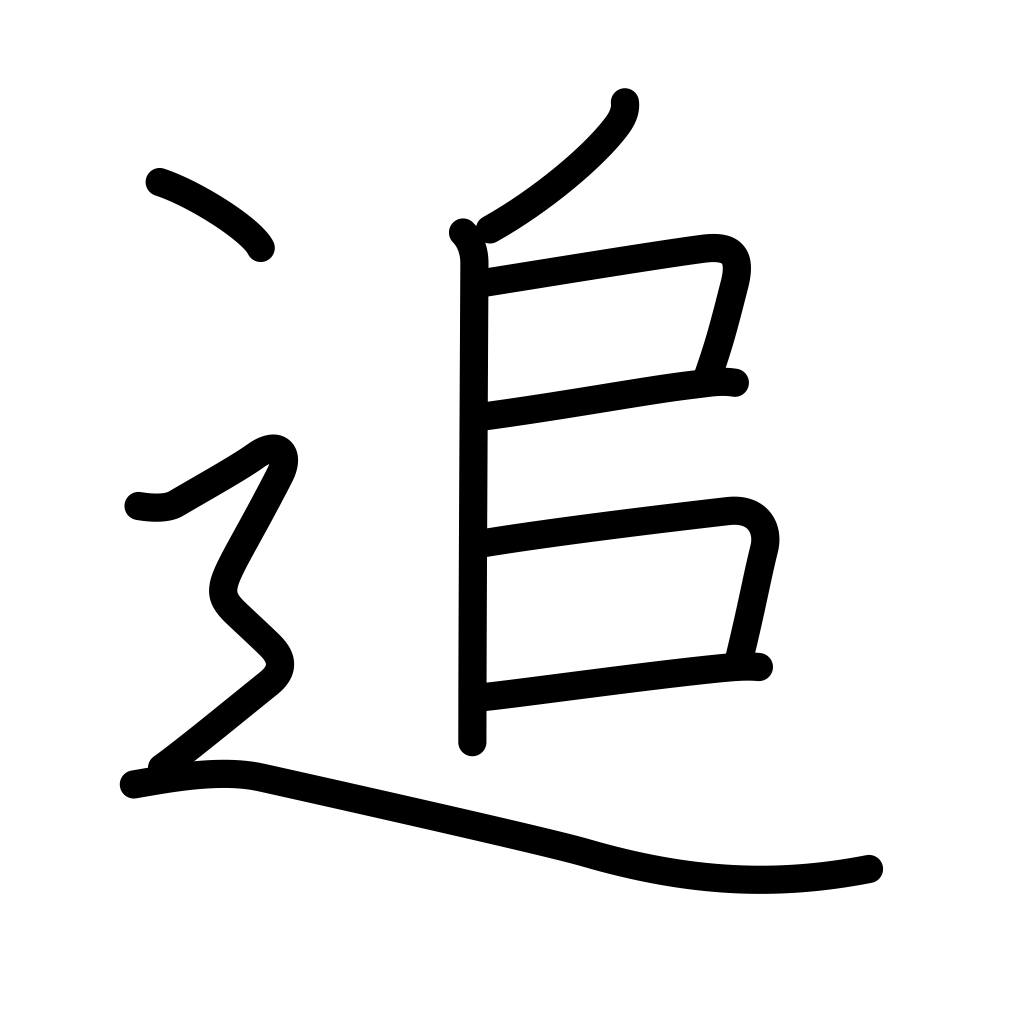
Meaning: chase, drive away, follow, pursue, meanwhile